Group 1:
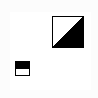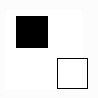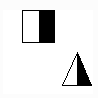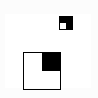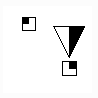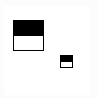
Group 2:
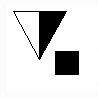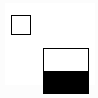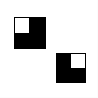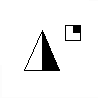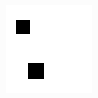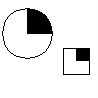
Rule separating the two groups: The sum of the ratios of the filled areas is 1 vs. the sum of the ratios of the filled areas is other than 1.
Concepts: addition, color, filled, fraction, outlined_filled, percentage, plus, ratio, sum, texture
Author: "Lewis"